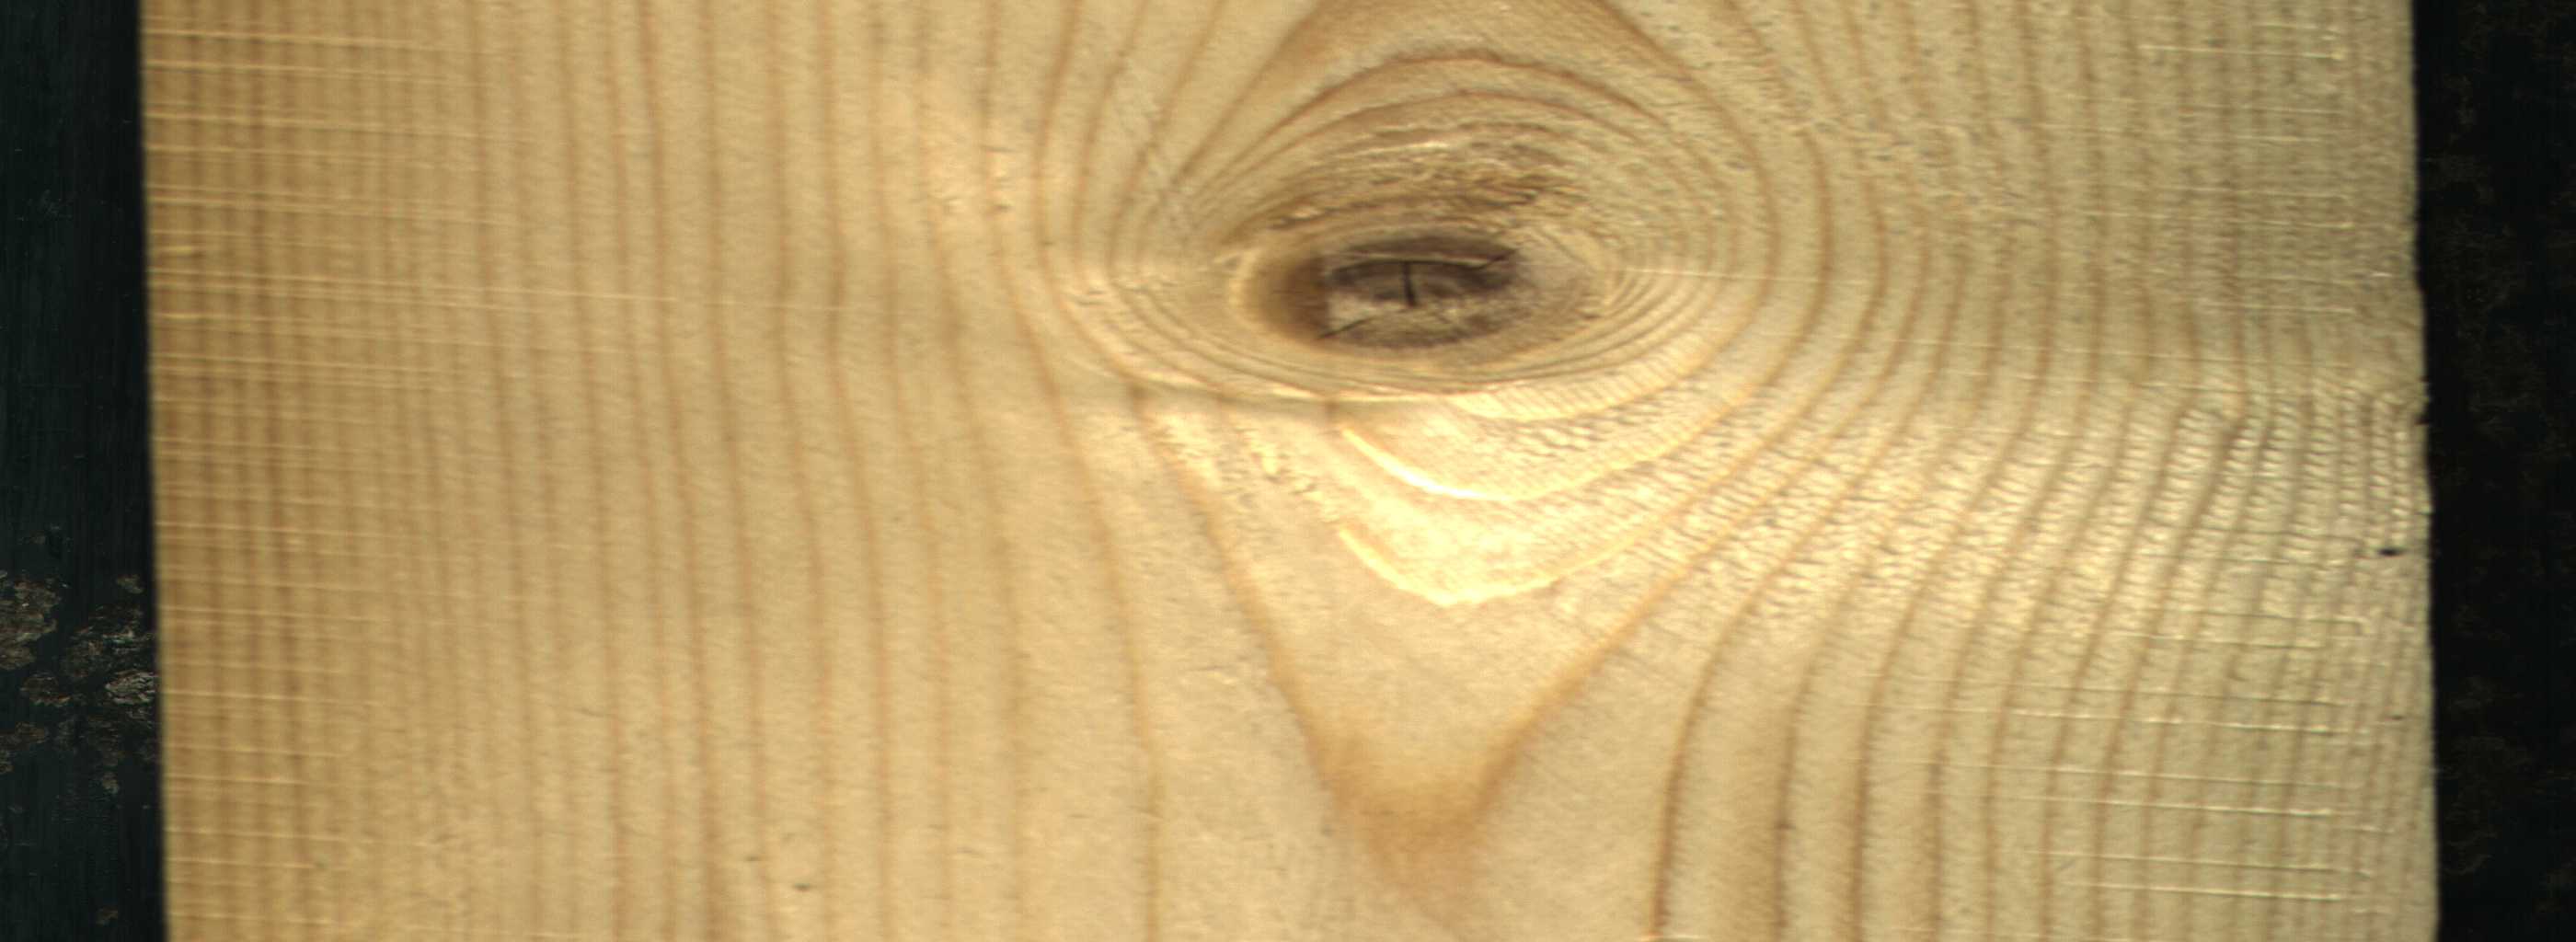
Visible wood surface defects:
knot_with_crack